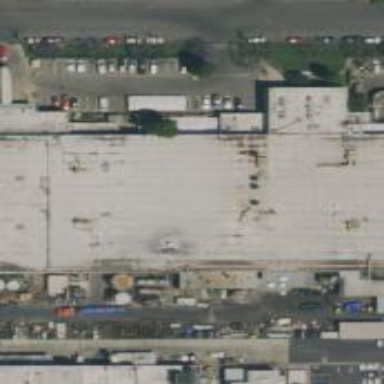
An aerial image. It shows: Factory building.